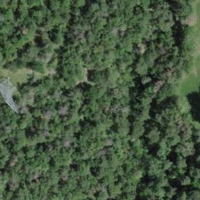
EUNIS habitat code: 44
Species observed at this site:
Lophophanes cristatus
Sympecma fusca
Plantago media
Sitta europaea
Anacamptis morio
Lotus corniculatus
Periparus ater